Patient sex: M
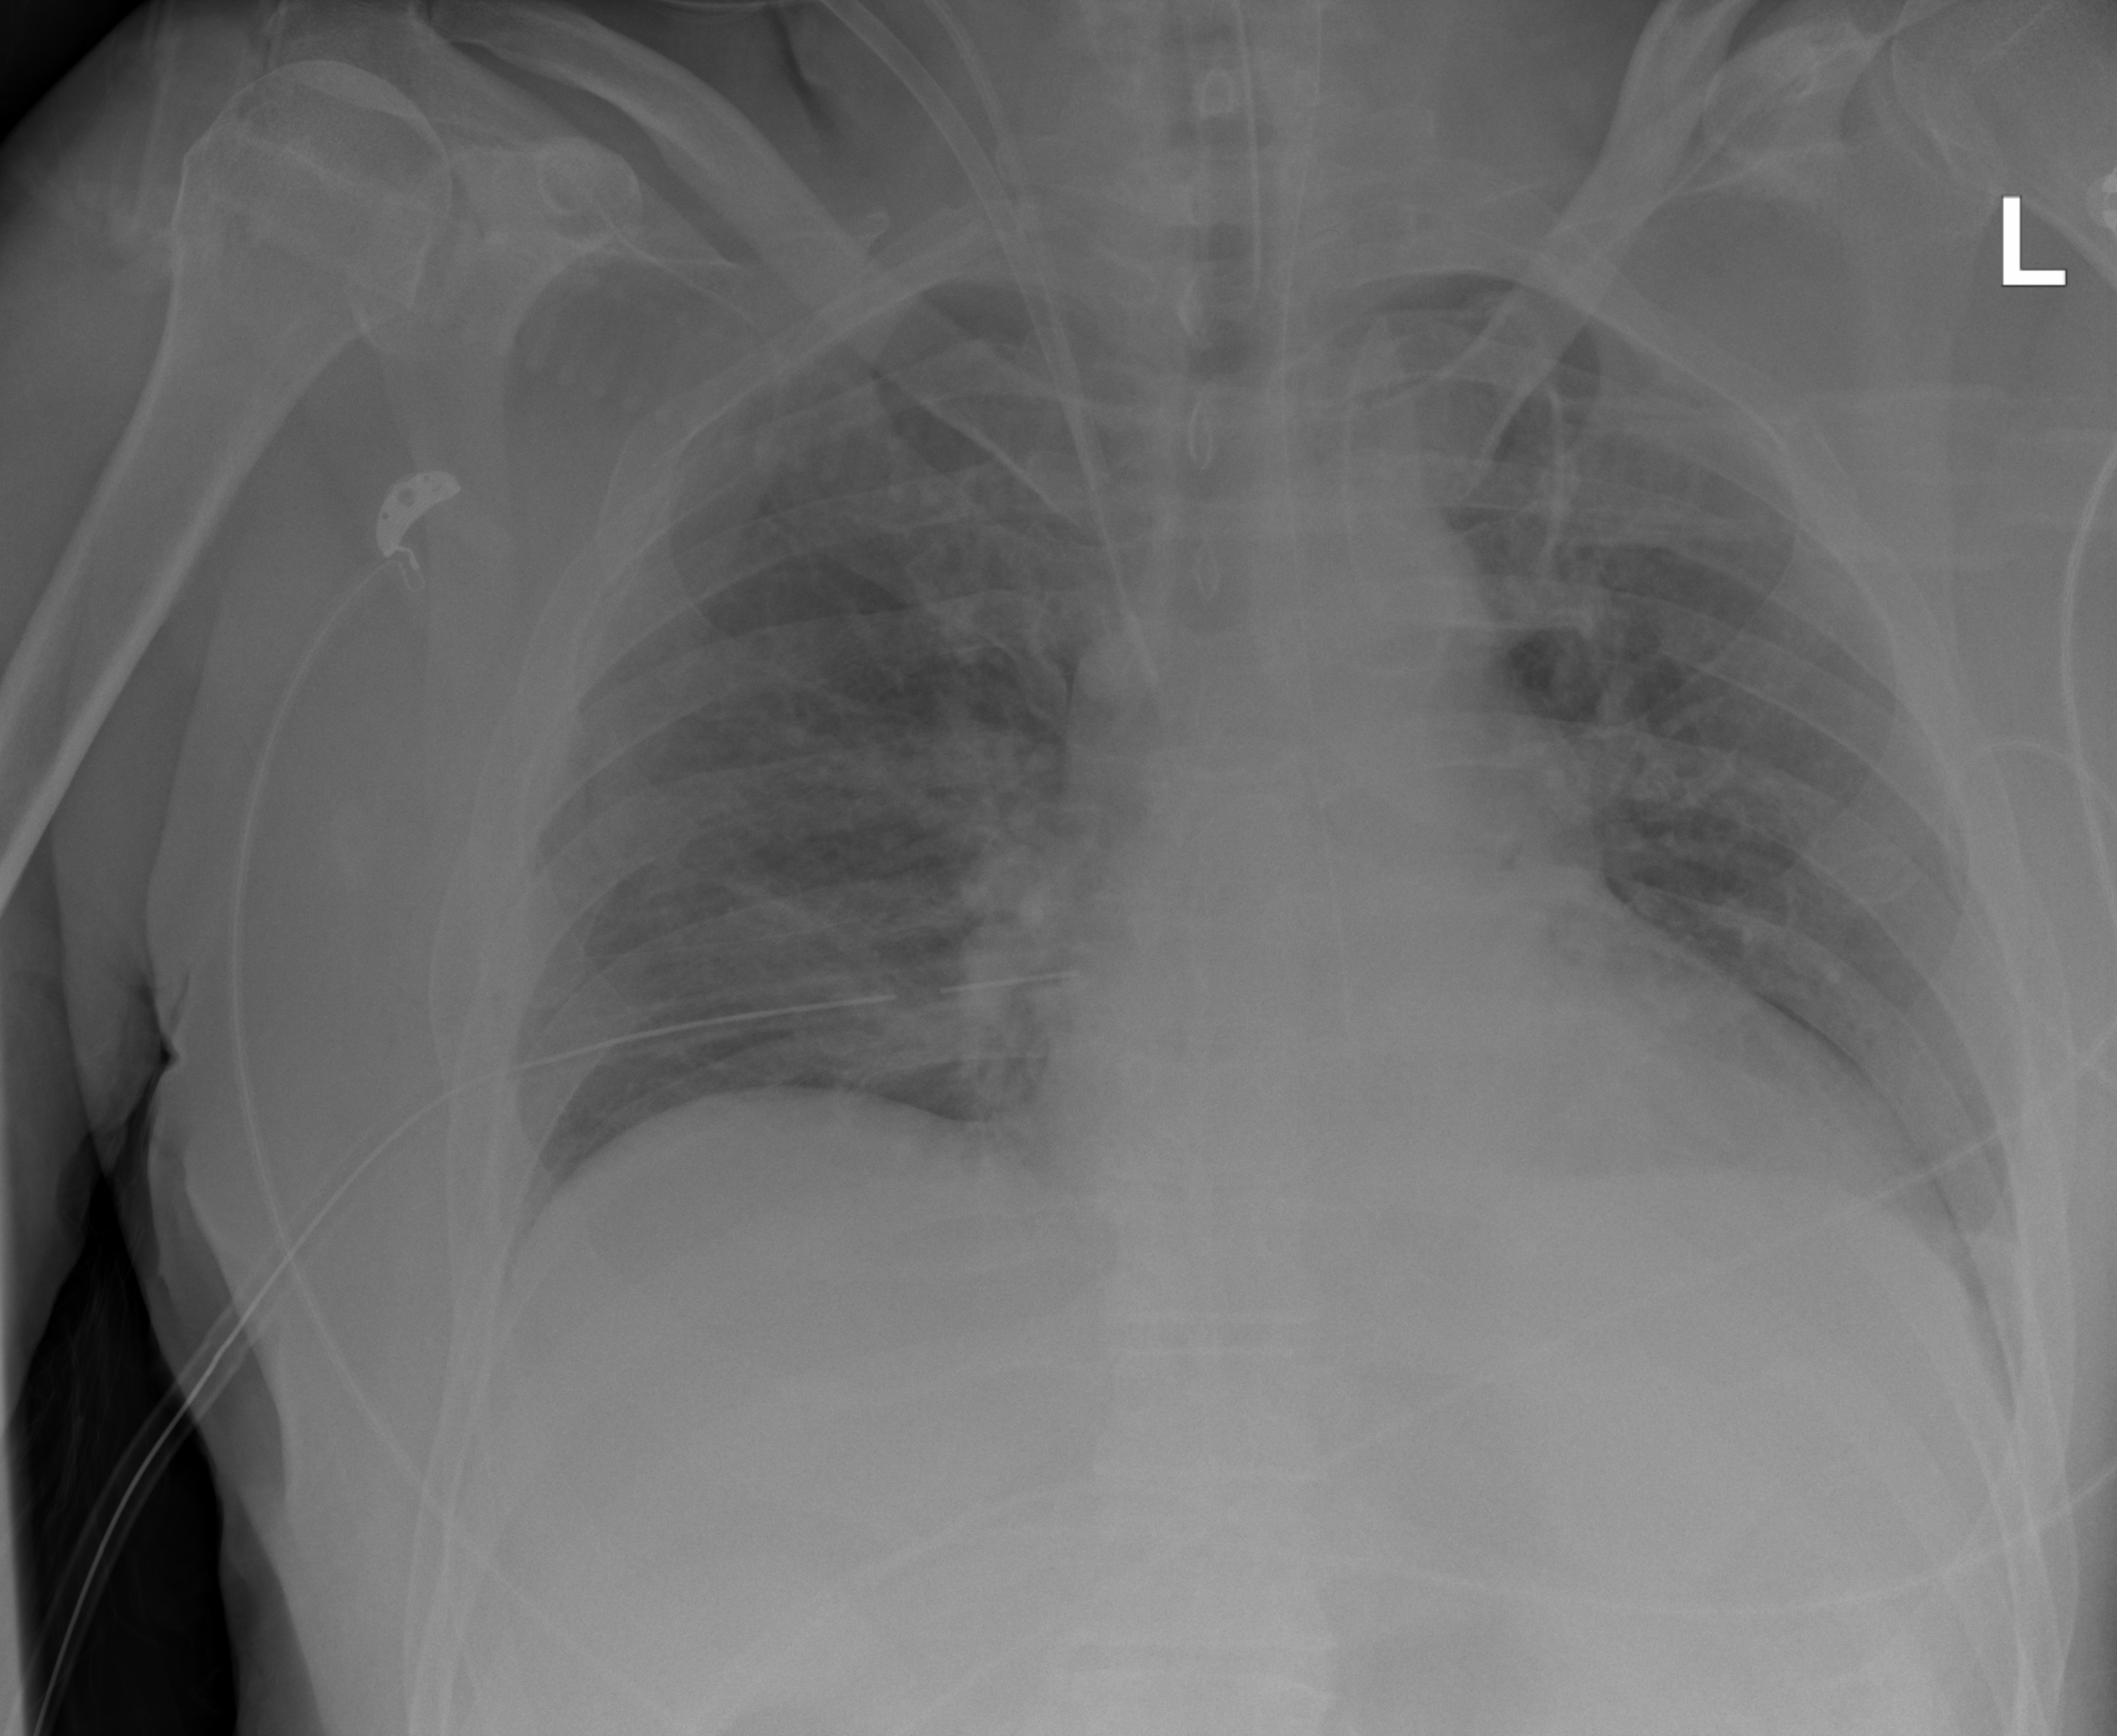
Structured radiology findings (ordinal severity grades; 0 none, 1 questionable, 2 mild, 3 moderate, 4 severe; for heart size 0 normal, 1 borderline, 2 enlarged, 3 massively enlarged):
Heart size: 2
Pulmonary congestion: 2
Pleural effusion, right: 0
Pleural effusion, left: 0
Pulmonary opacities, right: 0
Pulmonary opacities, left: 0
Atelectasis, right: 2
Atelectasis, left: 0